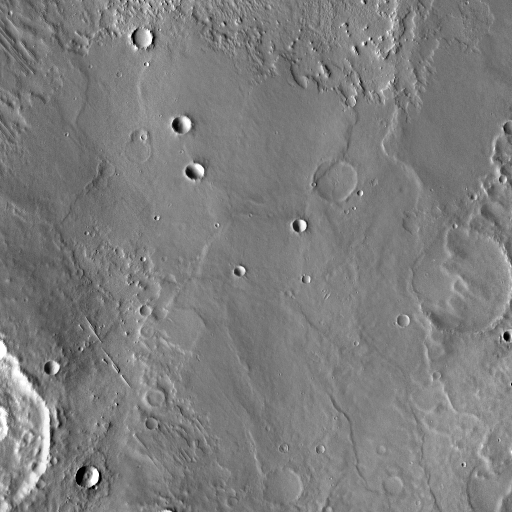
Crater classes present: Background, Other, Buried, Secondary